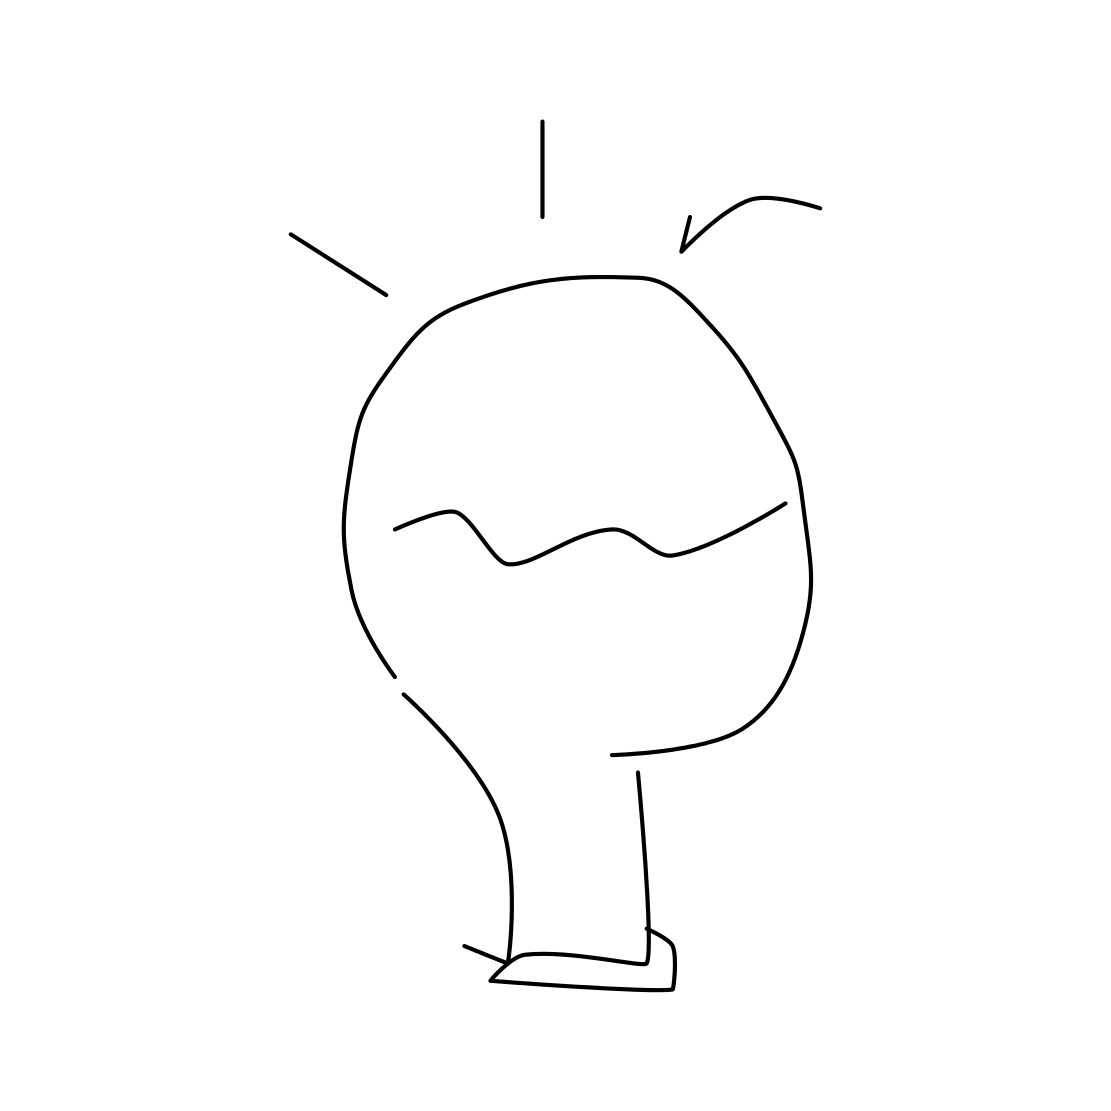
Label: lightbulb